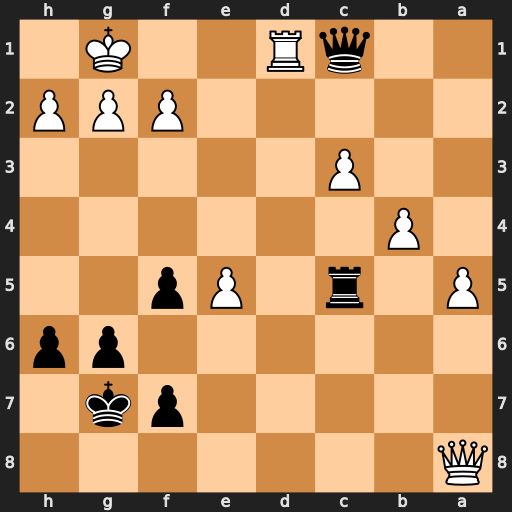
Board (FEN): Q7/5pk1/6pp/P1r1Pp2/1P6/2P5/5PPP/2qR2K1
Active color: b
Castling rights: -
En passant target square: -
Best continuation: Qxd1#